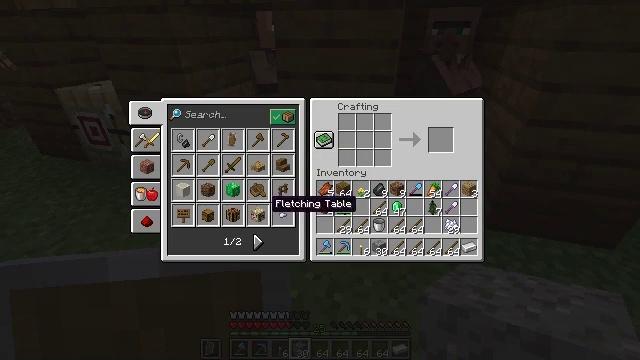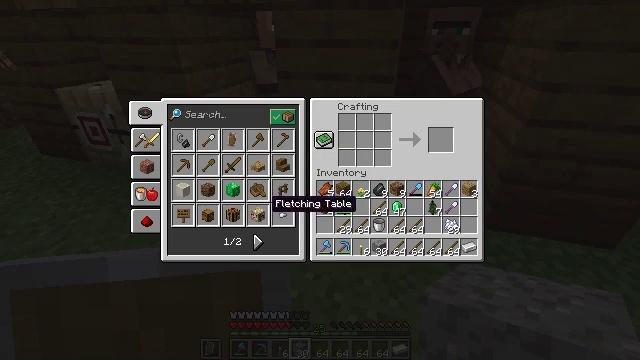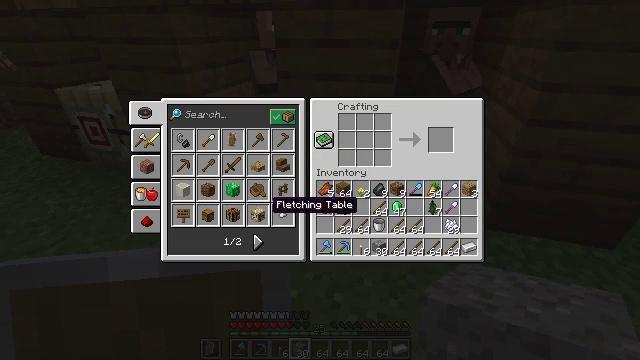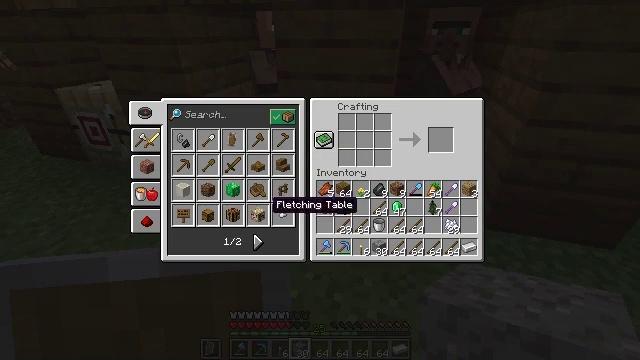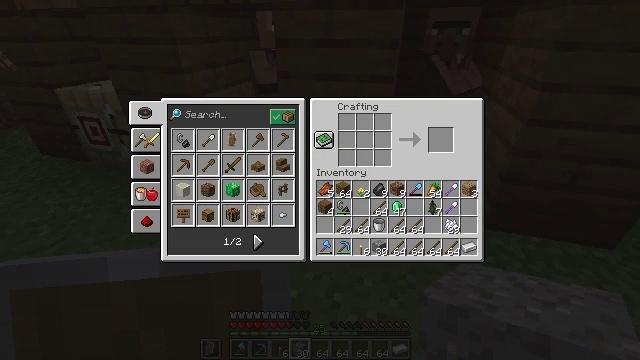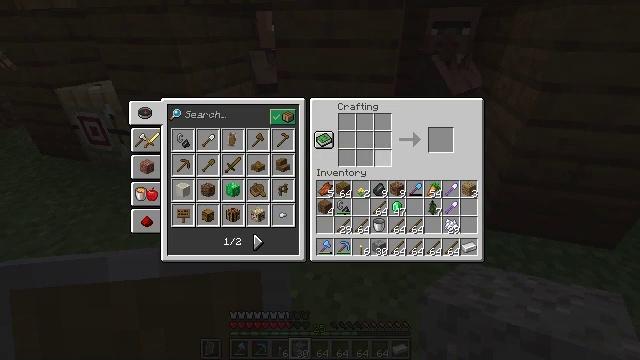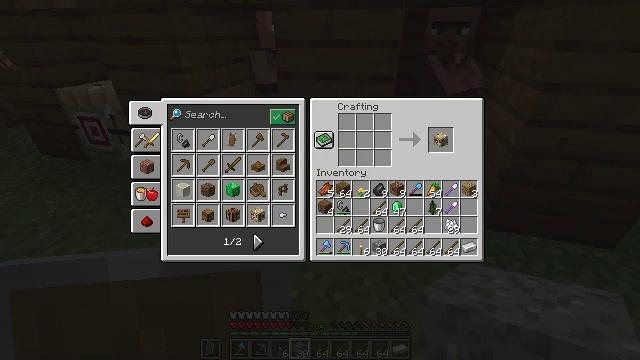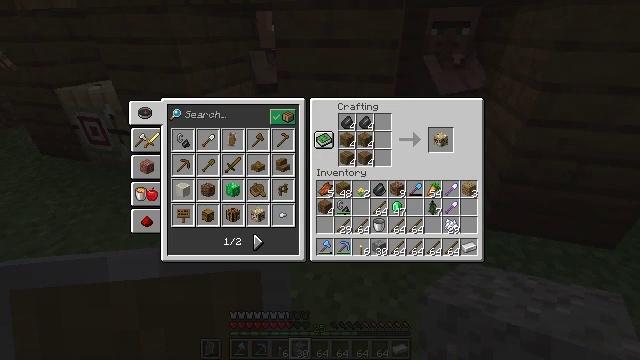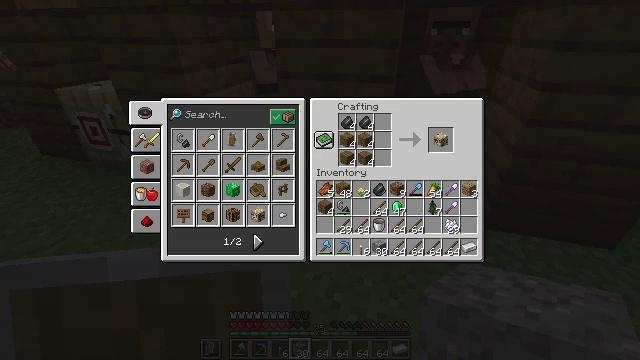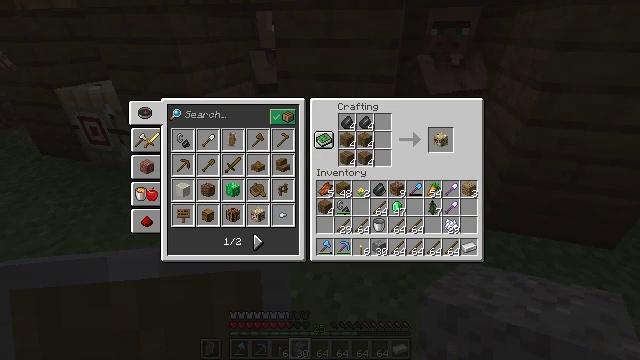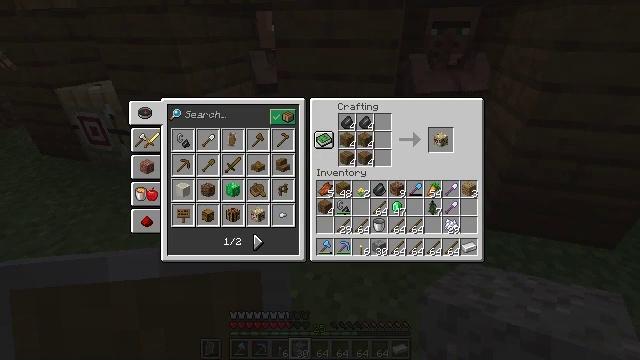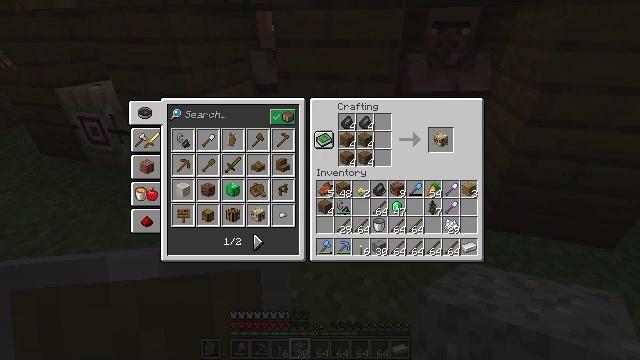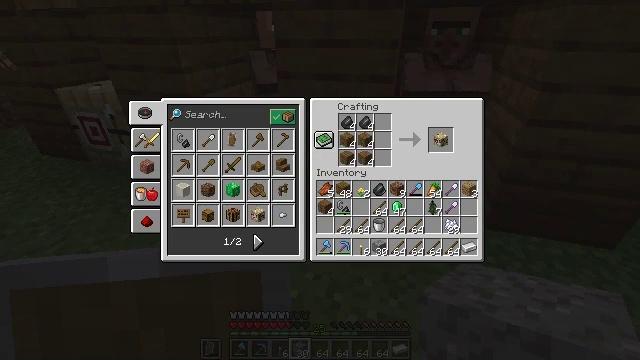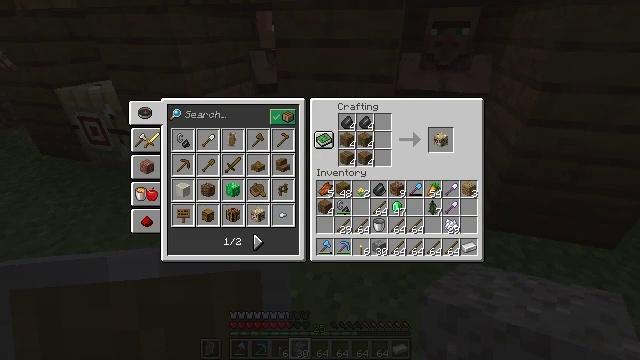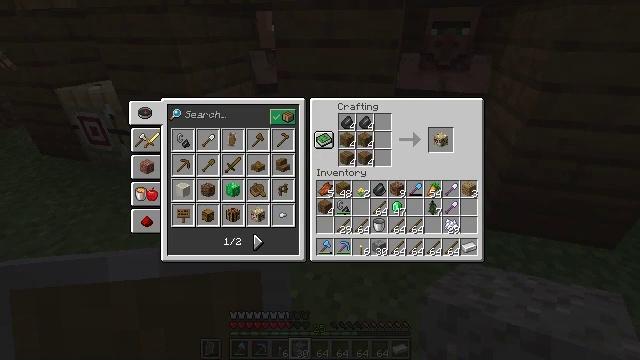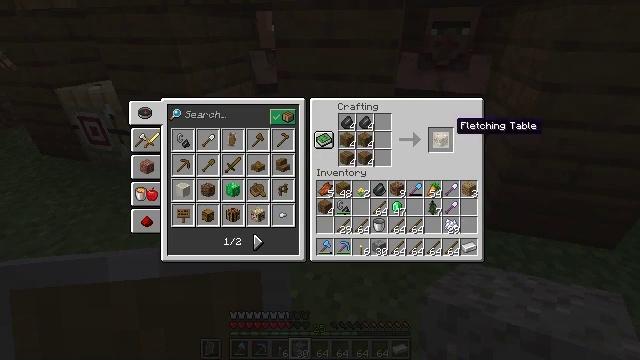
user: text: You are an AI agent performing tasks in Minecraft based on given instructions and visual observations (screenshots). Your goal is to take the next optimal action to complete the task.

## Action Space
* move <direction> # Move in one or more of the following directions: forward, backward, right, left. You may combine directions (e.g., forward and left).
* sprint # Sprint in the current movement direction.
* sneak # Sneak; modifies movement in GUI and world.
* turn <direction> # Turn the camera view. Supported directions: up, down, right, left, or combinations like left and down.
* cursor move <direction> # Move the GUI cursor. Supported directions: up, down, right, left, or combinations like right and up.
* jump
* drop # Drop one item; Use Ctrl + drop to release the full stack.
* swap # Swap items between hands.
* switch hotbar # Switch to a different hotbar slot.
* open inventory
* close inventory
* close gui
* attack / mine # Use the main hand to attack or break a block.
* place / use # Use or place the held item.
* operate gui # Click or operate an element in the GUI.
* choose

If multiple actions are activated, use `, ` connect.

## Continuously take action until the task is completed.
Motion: motion action
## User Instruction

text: Craft a fletching table at the crafting bench.
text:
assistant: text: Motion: sneak, operate gui
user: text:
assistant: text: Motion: sneak, operate gui
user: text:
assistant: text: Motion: sneak, operate gui
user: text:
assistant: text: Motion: sneak, cursor move right and up
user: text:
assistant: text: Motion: sneak, cursor move right and up
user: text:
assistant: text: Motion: sneak, cursor move right and up
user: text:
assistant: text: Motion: sneak, cursor move right
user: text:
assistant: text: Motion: sneak
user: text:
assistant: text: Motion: sneak
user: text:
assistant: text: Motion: sneak
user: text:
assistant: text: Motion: sneak
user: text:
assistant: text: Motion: sneak, cursor move left
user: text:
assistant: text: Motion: sneak, cursor move left
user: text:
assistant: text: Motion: sneak
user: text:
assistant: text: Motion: sneak
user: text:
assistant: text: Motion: sneak, operate gui
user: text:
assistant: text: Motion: sneak, operate gui
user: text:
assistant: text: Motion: sneak, operate gui
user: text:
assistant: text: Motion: sneak
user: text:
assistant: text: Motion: sneak
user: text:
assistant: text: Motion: sneak